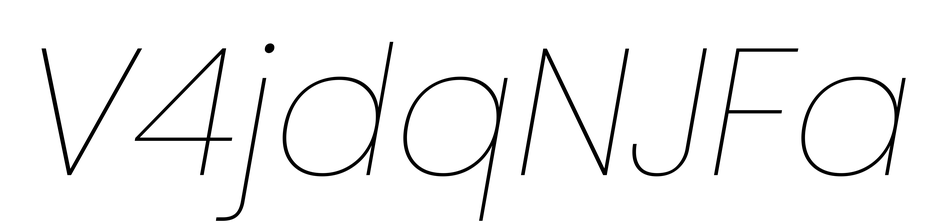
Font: Poppins-ThinItalic